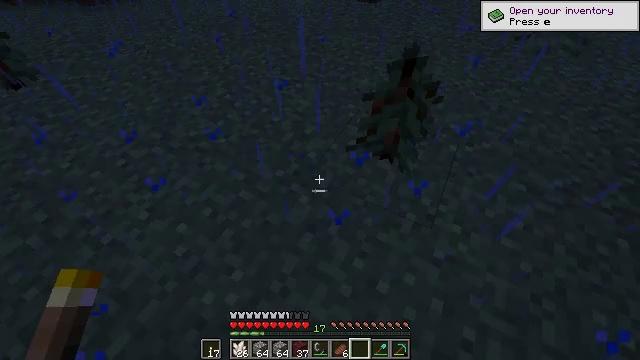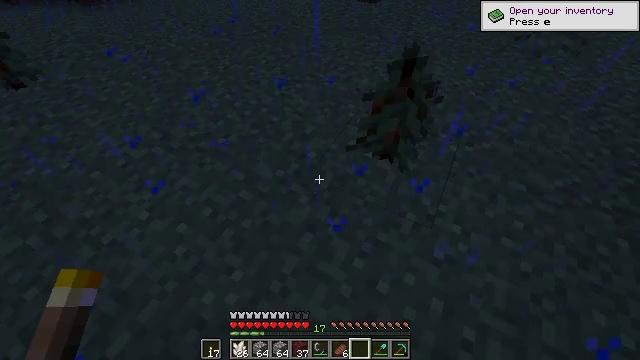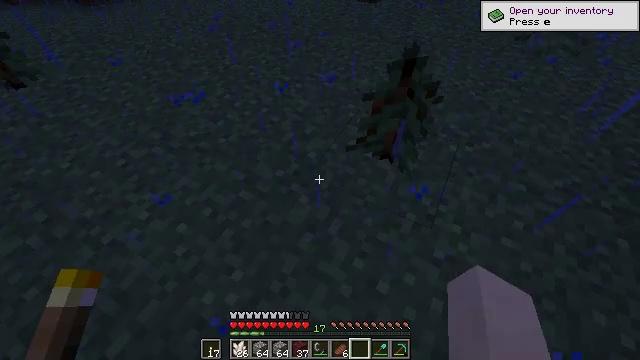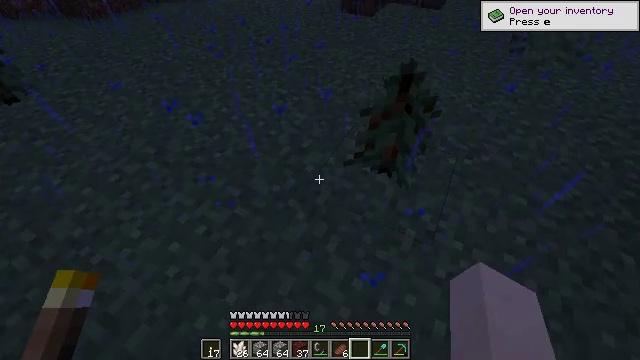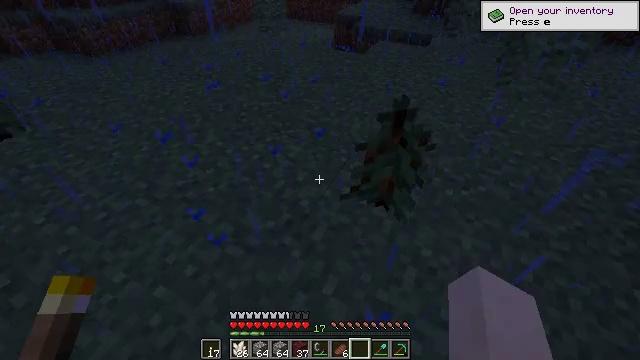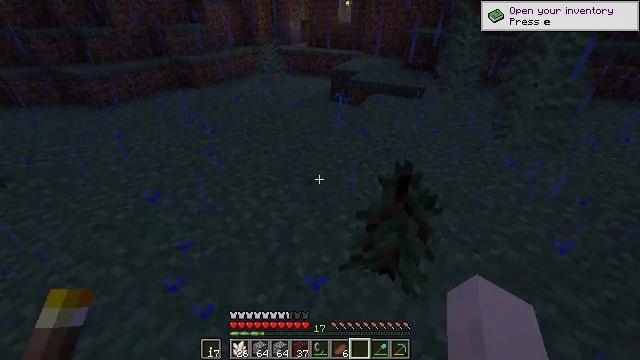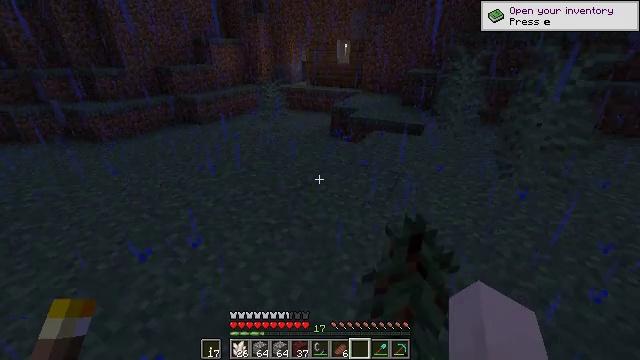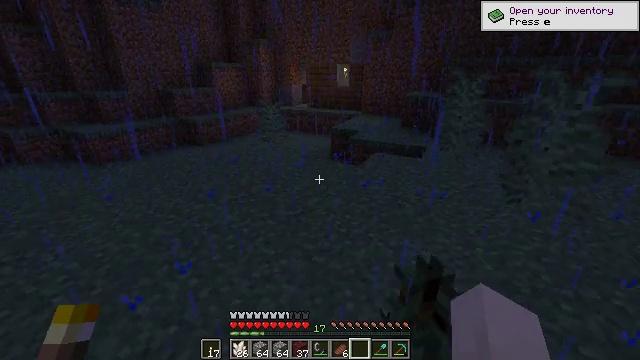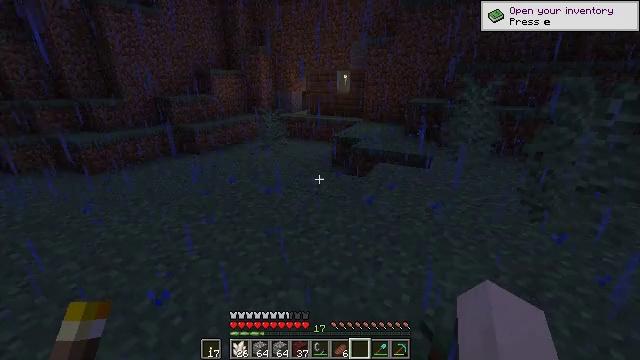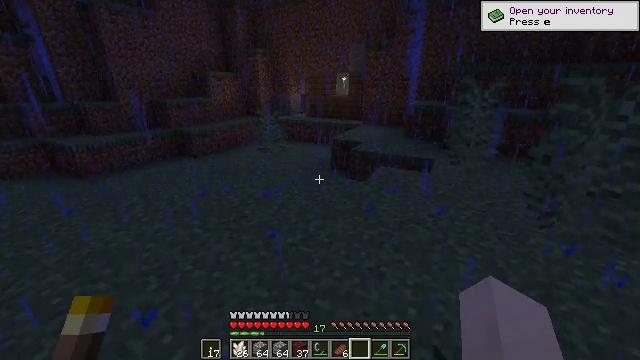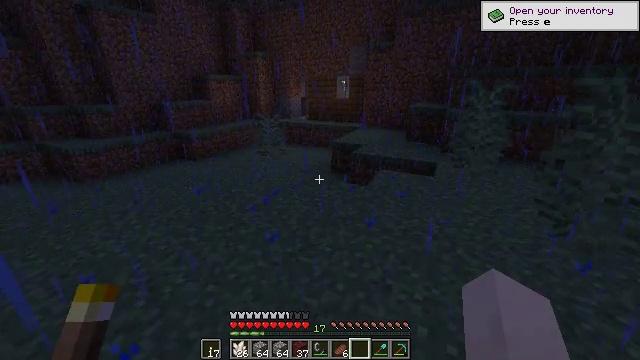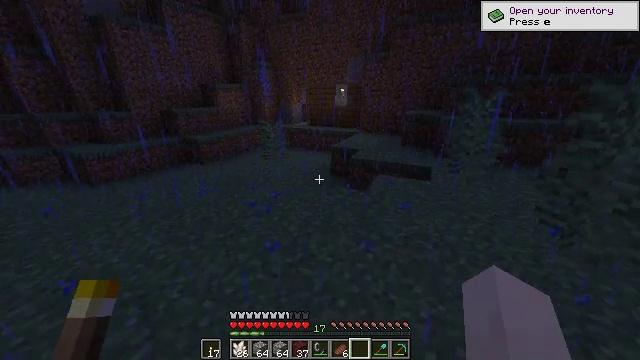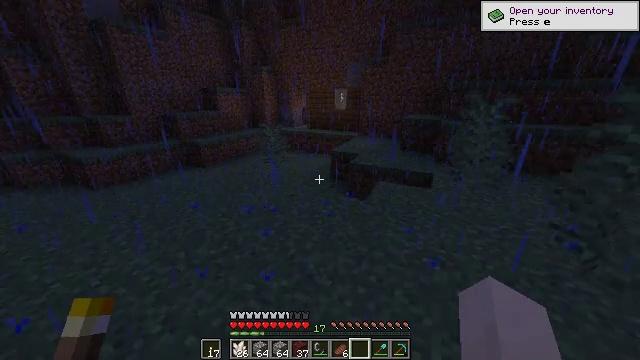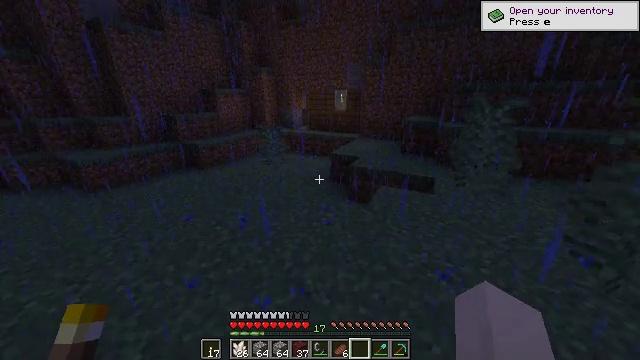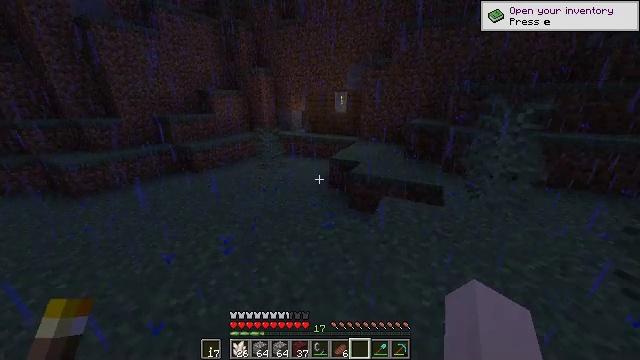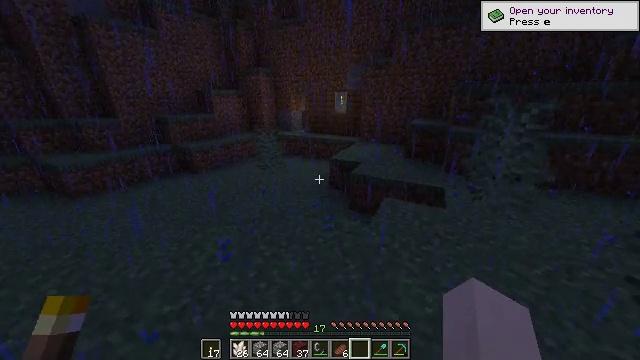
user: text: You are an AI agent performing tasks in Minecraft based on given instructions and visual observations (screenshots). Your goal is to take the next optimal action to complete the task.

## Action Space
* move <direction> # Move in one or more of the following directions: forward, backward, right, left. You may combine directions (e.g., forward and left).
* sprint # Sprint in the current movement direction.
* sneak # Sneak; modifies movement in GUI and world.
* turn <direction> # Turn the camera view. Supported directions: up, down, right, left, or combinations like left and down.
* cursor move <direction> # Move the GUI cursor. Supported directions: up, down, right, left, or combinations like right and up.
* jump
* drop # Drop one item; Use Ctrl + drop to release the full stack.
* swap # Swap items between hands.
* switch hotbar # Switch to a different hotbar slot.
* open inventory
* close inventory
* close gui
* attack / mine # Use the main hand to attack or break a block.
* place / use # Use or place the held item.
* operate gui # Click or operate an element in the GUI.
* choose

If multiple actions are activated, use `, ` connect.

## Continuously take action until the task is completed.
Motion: motion action
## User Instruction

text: craft item air
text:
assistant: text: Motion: no_op
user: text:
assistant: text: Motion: no_op
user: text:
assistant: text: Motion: move forward, turn up
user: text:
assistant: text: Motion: move forward, turn right and up
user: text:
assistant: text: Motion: move forward, turn up
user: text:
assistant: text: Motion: move forward, turn up
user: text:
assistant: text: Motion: move forward, turn up
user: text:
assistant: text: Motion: move forward, turn up
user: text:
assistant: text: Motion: move forward, sprint
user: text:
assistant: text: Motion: move forward, sprint
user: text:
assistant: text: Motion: move forward, sprint
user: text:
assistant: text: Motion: move forward, sprint
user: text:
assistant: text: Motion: move forward, sprint
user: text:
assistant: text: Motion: move forward
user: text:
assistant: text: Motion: move forward
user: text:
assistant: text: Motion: move forward, turn left
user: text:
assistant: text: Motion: move forward, turn left and down
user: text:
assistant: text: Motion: move forward, turn left
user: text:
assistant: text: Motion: move forward, sprint, turn left
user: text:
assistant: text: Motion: move forward, sprint
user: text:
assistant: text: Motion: move forward, sprint
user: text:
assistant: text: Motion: move forward, sprint, turn left
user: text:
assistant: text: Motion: move forward, sprint, turn left
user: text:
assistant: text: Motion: move forward, turn left
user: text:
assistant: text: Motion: move forward
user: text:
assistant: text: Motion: move forward
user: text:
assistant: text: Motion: move forward
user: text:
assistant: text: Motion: move forward
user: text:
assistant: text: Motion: move forward, sprint
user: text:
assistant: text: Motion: move forward, sprint